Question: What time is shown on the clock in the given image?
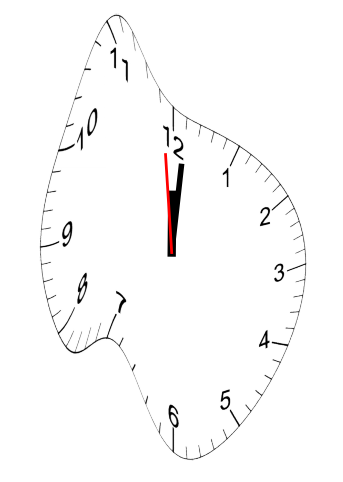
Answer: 12:00:59